Question: I have a problem because I can't display my data from firestore. I want to take my id from the xml. I've written this with help from a video and when they write the id it gets it immediately, but mine doesn't.
<URL>
'''
private fun retrivePerson() = CoroutineScope(Dispatchers.IO).launch {
try {
val querySnapshot = personCollectionName.get().await()
val sb = StringBuilder()
for (document in querySnapshot.documents) {
val users = document.toObject<users>()
sb.append("$users
")
}
withContext(Dispatchers.Main) {
uzytkownik.text = sb.toString()
/* val imie = findViewById<TextView>(R.id.uzytkownik).apply {
text = "Witaj, " + sb.toString()*/
}
}
} catch (e: Exception) {
withContext(Dispatchers.Main) {
Toast.makeText(this@MainActivity, e.message, Toast.LENGTH_LONG).show()
}
}
'''
'''
<ScrollView
android:id="@+id/scrollView2"
android:layout_width="245dp"
android:layout_height="66dp"
android:layout_marginTop="16dp"
app:layout_constraintEnd_toEndOf="parent"
app:layout_constraintHorizontal_bias="0.5"
app:layout_constraintStart_toStartOf="parent"
app:layout_constraintTop_toTopOf="parent">
<TextView
android:id="@+id/uzytkownik"
android:layout_width="wrap_content"
android:layout_height="wrap_content"
android:text="Witaj,"
android:textColor="@android:color/black"
android:textSize="18sp" />
</ScrollView>
'''

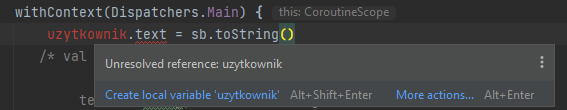
Answer: In the video, he's using KotlinX.synthetics, which is a way to access XML view components in your code. This is actually deprecated at this point as you should use <URL> instead.